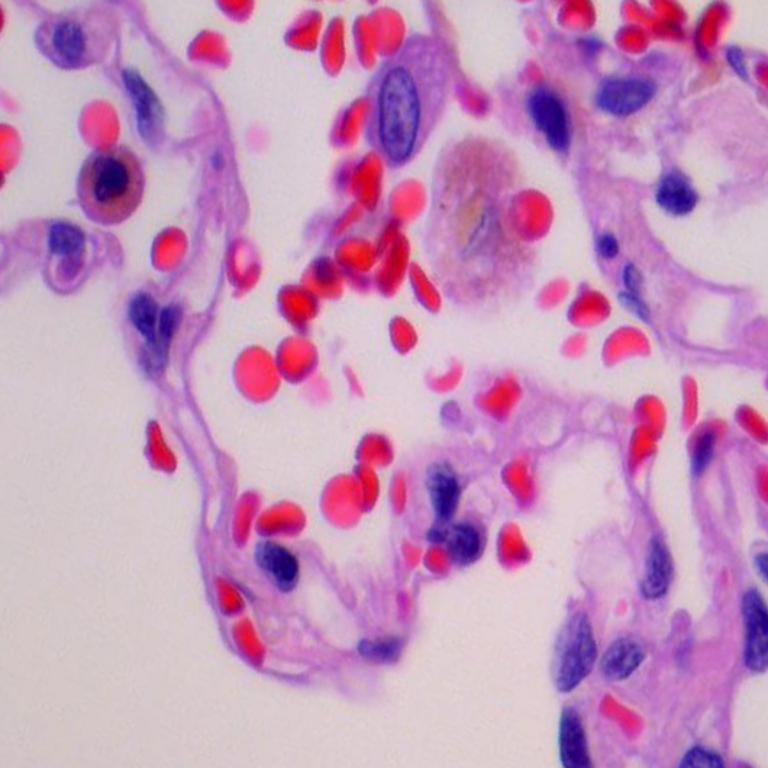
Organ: lung
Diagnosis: benign